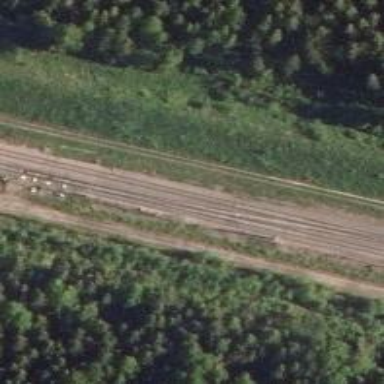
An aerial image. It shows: Railway with continuous electrified contact lines.